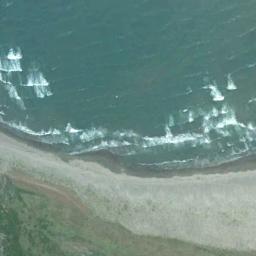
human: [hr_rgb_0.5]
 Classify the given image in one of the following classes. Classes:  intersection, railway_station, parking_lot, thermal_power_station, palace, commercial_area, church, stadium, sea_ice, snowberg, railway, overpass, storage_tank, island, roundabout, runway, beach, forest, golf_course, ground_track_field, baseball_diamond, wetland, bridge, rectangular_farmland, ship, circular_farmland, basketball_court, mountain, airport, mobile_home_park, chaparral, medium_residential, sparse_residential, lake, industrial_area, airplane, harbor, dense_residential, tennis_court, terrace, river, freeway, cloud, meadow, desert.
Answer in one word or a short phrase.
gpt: beach